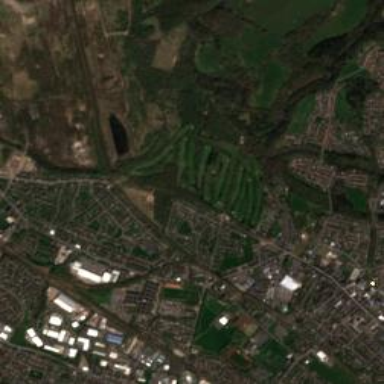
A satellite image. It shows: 18-hole golf course.